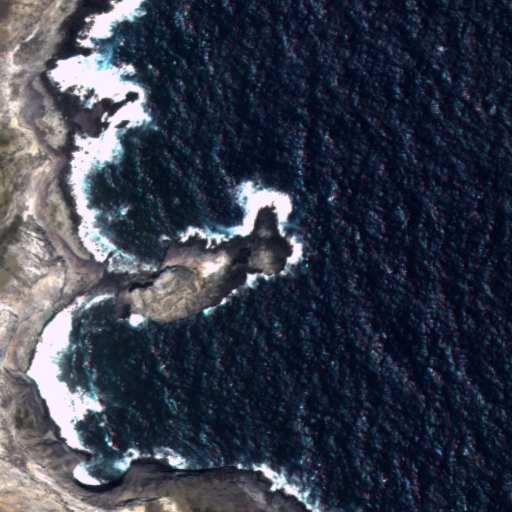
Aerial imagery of cape in Hawaii named Kaemi containing only unknown